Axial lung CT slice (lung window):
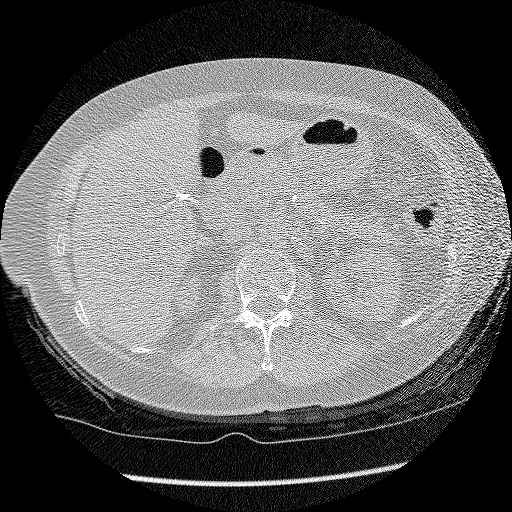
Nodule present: no